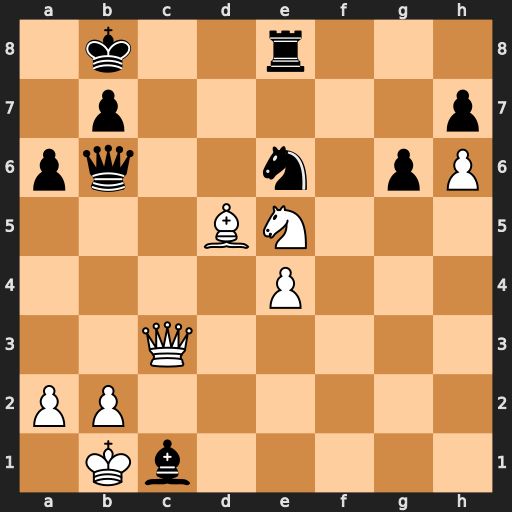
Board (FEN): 1k2r3/1p5p/pq2n1pP/3BN3/4P3/2Q5/PP6/1Kb5
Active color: w
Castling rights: -
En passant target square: -
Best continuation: Nd7+ Ka7 Nxb6